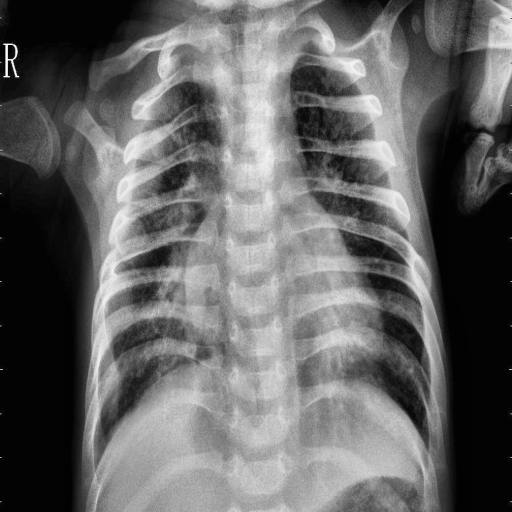
Finding: PNEUMONIA